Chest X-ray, PA view. Patient: 33 years old, sex F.
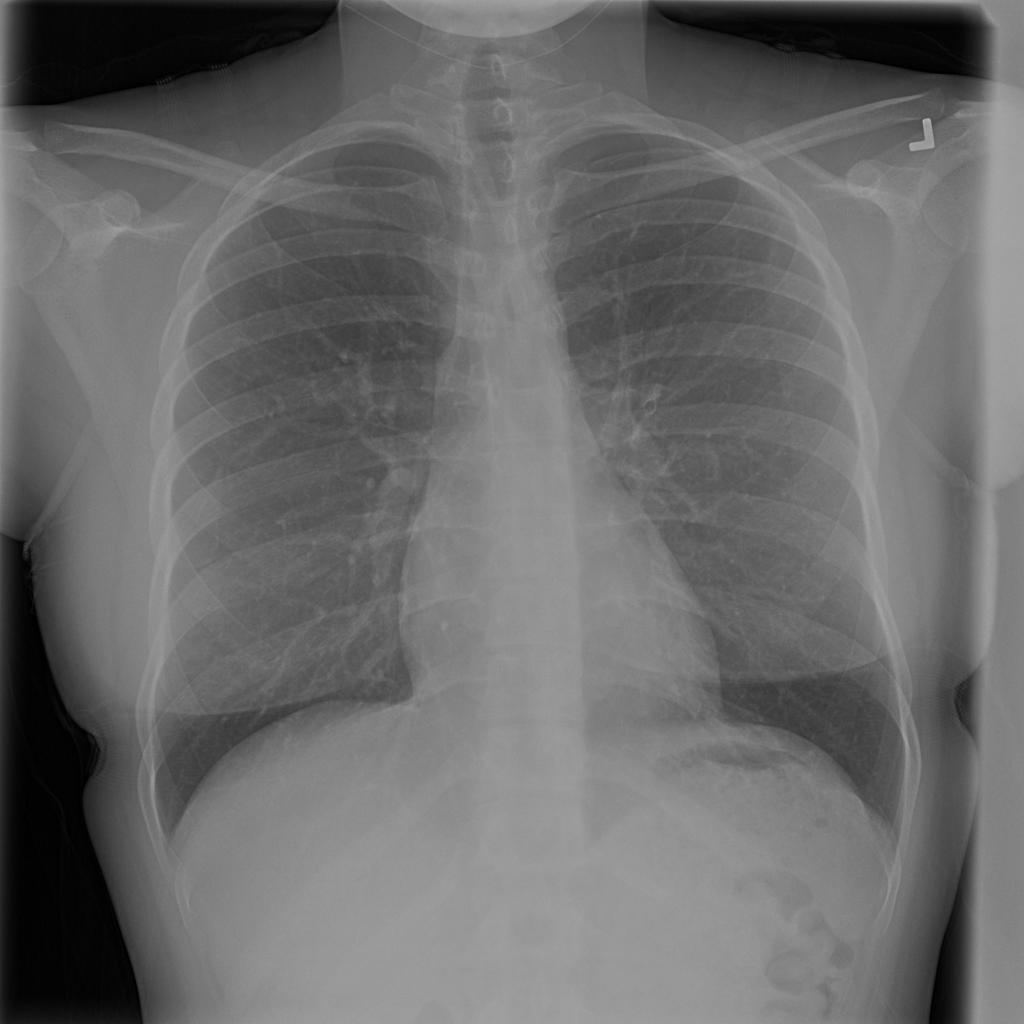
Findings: No Finding